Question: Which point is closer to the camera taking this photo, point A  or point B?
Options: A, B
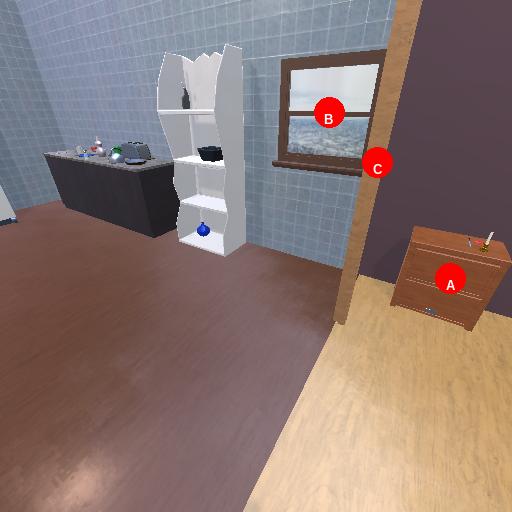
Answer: A